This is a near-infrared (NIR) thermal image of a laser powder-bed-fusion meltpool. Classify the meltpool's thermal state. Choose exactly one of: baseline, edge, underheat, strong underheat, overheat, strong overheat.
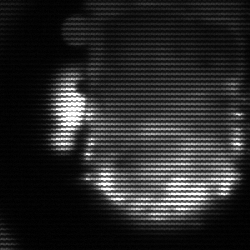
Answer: baseline